What modifications can be observed between these two pictures?
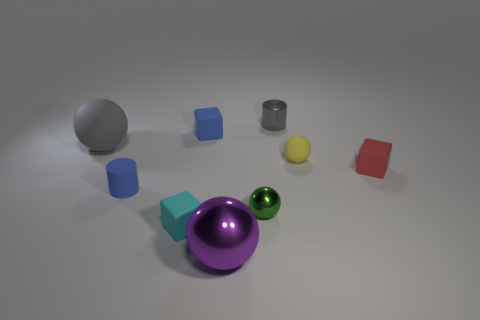
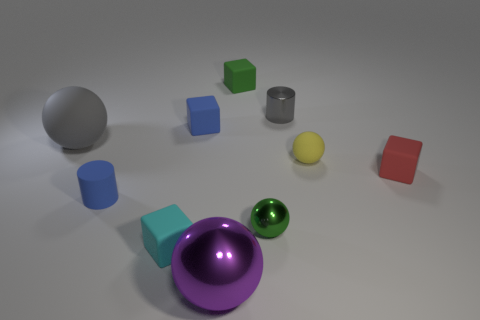
the small green block has been added
the green matte object has been added
the tiny green rubber block that is behind the blue rubber block has appeared
the tiny green matte block that is behind the gray cylinder has been added
the tiny green rubber block that is behind the gray rubber sphere has been newly placed